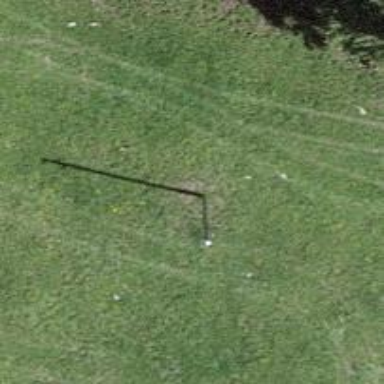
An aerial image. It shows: Power pole.